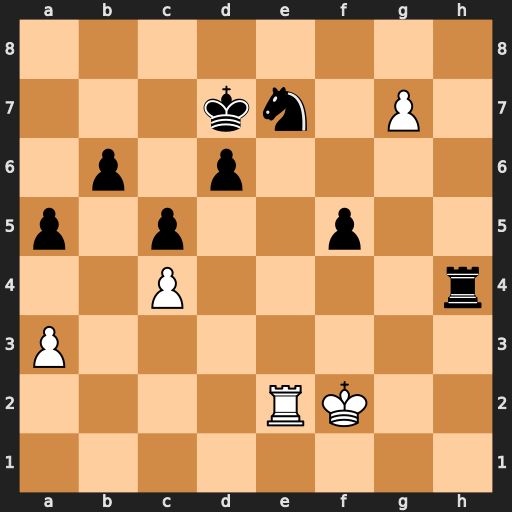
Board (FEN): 8/3kn1P1/1p1p4/p1p2p2/2P4r/P7/4RK2/8
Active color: w
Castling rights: -
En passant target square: -
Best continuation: Rxe7+ Kxe7 g8=Q